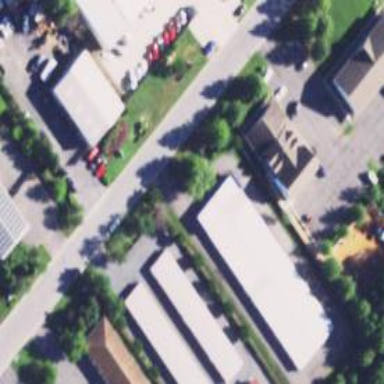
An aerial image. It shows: Commercial area with storage rental shop.